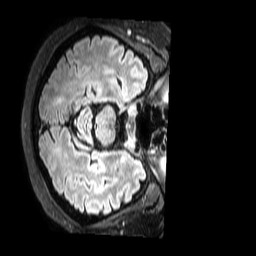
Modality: FLAIR
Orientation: axial
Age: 58
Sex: male
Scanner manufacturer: philips
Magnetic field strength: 3 T
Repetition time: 4.8 s
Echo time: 0.2795 s